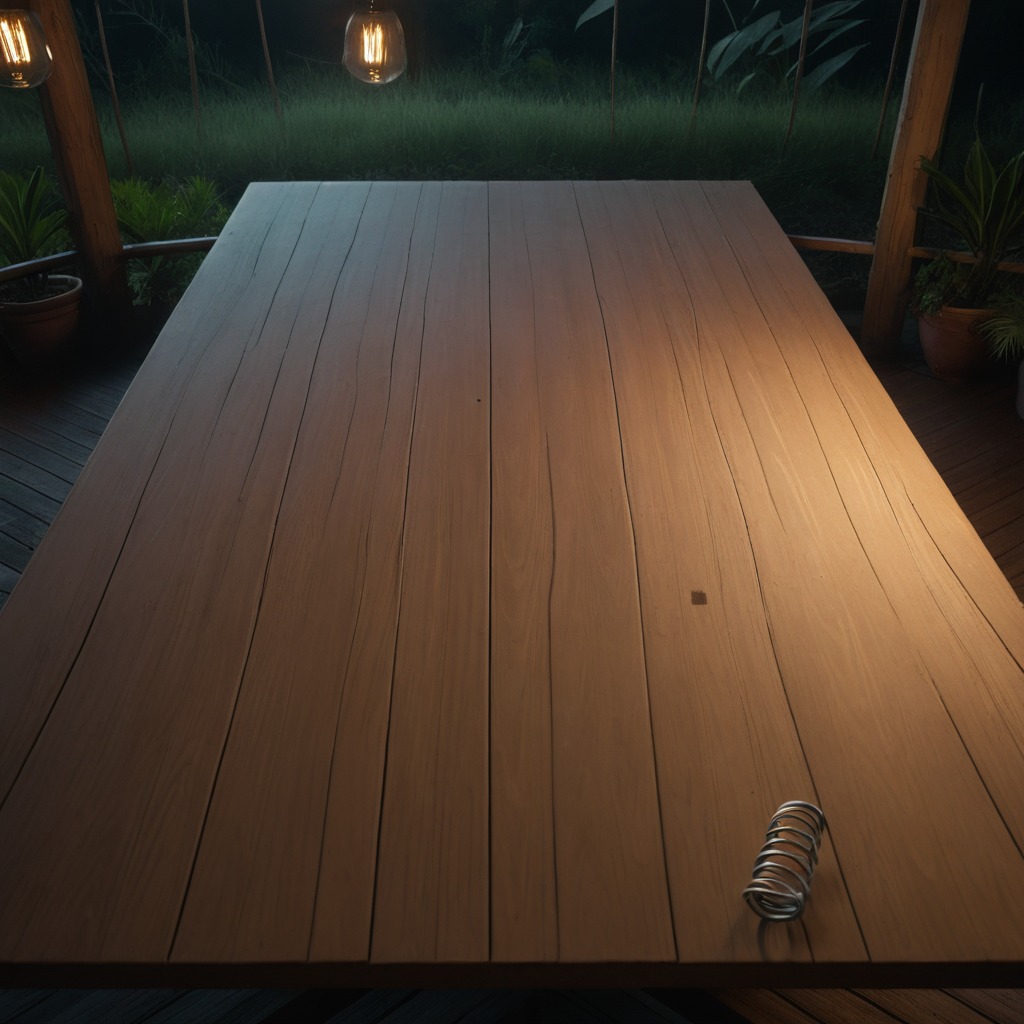
A coiled metal spring is lying on the wooden table.